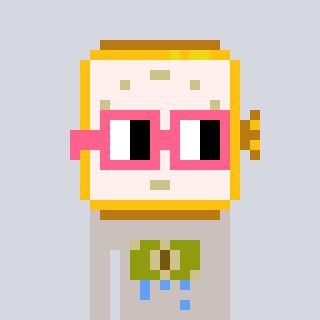
a pixel art character with square pink glasses, a watch-shaped head and a foggrey-colored body on a cool background